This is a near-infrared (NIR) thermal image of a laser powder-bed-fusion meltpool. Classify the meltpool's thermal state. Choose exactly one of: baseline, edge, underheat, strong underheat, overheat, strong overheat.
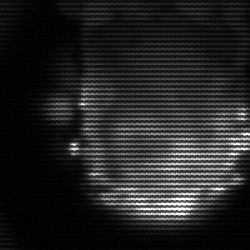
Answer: baseline